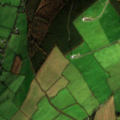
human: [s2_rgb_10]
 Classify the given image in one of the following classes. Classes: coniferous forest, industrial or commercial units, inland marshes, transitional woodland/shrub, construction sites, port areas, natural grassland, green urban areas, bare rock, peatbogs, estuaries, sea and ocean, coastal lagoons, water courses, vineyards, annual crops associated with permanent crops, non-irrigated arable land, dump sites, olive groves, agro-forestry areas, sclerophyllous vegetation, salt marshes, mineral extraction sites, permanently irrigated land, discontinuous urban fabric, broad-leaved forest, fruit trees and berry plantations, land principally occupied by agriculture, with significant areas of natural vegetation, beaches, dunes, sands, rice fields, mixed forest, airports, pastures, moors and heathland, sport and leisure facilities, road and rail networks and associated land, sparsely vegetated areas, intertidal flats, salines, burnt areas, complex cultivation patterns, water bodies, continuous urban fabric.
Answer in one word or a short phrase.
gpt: non-irrigated arable land, pastures, coniferous forest, transitional woodland/shrub